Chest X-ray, PA view. Patient: 32 years old, sex M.
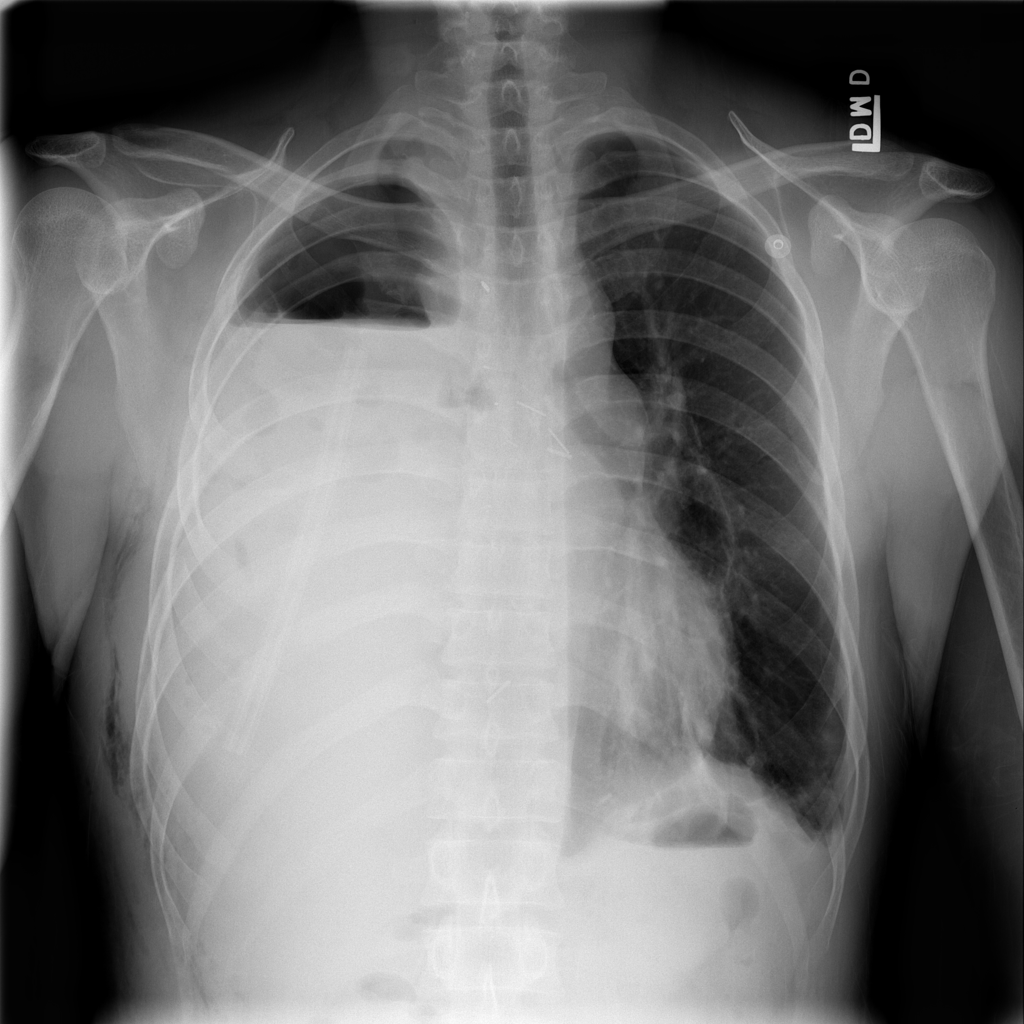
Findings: No Finding